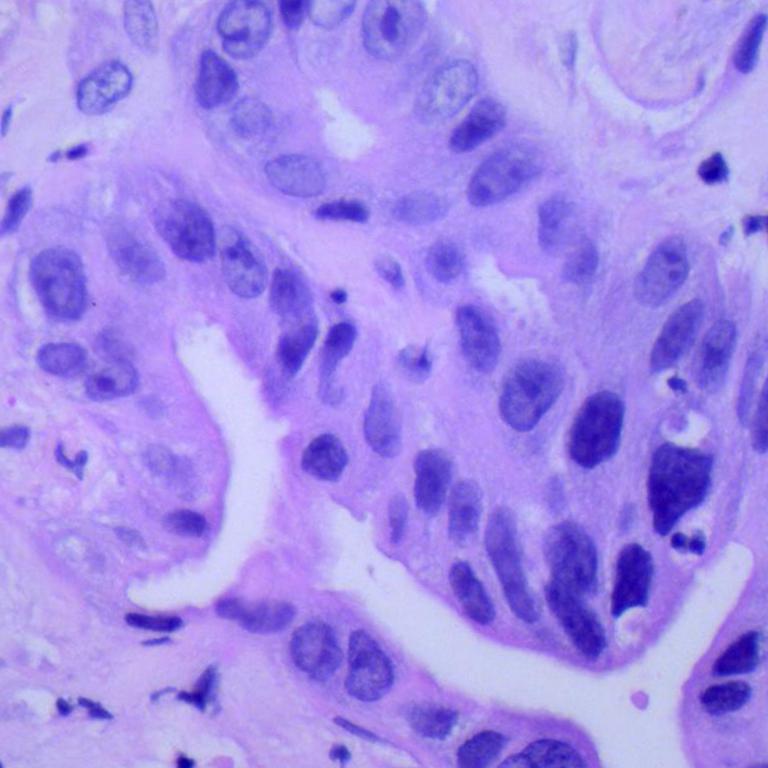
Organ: lung
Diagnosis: adenocarcinomas